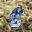
Label: 8